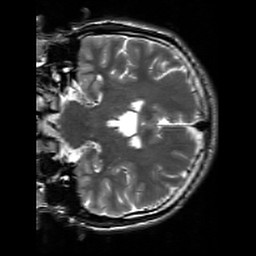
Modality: T2w
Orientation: coronal
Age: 19
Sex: male
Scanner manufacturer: siemens
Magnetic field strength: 3 T
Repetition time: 7 s
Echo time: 0.09 s